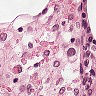
Metastatic tissue present: no